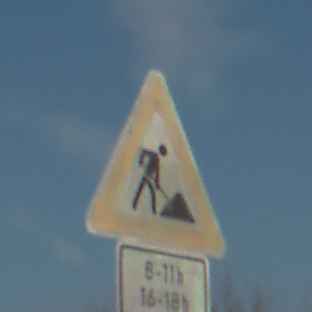
Verkehrszeichen: Arbeitsstelle
Zusatzzeichen unten: ZeitangabenOhneBeschraenkungAufWochentage2
Umgebung: Outdoor, Nature
Tageszeit: MorningAfternoon
Wetter: Clear
Licht: Natural
Jahreszeit: NotSpecified
Kontrast: HighContrast